Question: We've been measuring the bandwidth of two external HDDs in class using 'gettimeofday'.
Surprisingly enough, and after several repeats (three measurements per execution, executed three times), we found that writing a 2500MB file was faster than writing a smaller one on both HDDs.

This is our C code. It is called from a python script to generate some charts.
'''
//argv[1] = path, argv[2] = size in MB (2500 in this case)
#include <stdio.h>
#include <sys/time.h>
#include <time.h>
#include <unistd.h>
#include <fcntl.h>
struct timeval tv0;
struct timeval tv1;
int main(int argc, char *argv[]){
unsigned long size=atoi(argv[2])*1000L*1000L;
int f = open(argv[1], O_CREAT|O_WRONLY|O_TRUNC, 0777);
char * array = malloc(size);
gettimeofday(&tv0, 0); //START TIME
write(f, array, size);
fdatasync(f);
close(f);
gettimeofday(&tv1, 0); // END TIME
double seconds = (((double)tv1.tv_sec*<PHONE>.0 + (double)tv1.tv_usec) - ((double)tv0.tv_sec*<PHONE>.0 + (double)tv0.tv_usec))/<PHONE>.0;
printf("%f",seconds);
}
'''
The teacher didn't know, so I'm asking here: is there a reason why this might happen?
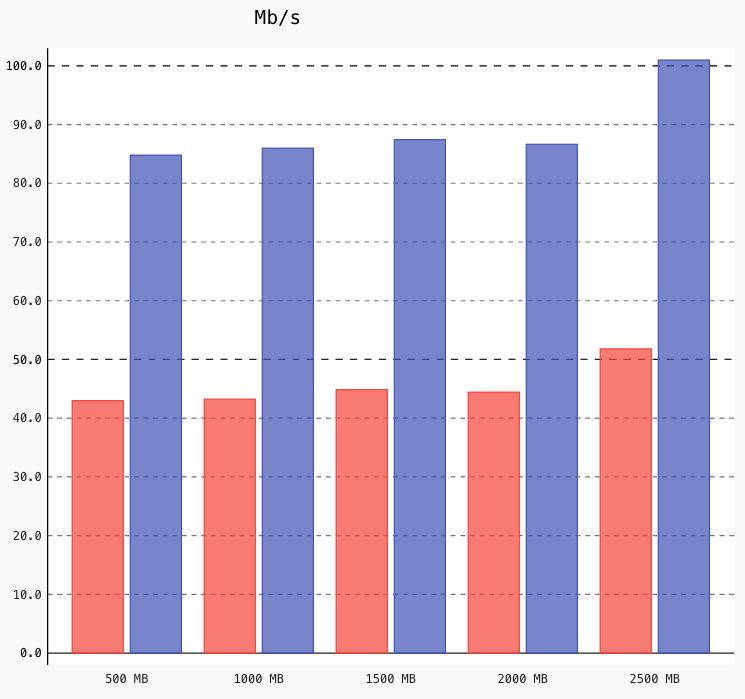
Answer: Your benchmark is severely flawed:
- - 'write()'
Either of those could easily invalidate your benchmark results if your assumptions turn out not to be satisfied, and at least the second is fairly likely to turn out that way.
Note in particular that 'write()' returns the number of bytes written, as a 'ssize_t'. 'ssize_t' is a signed integer type whose specific width is system dependent. If yours is 32 bits in size, then 'write()' write all of a 2500MB buffer in a single call, because that's more bytes than a signed 32-bit integer can represent (the limit being a bit over 2100 MB).
Additionally, your program assumes that it can successfully allocate very large blocks of memory, which may easily turn out not to be the case. If this assumption fails, though, you will probably be rewarded with a crash.